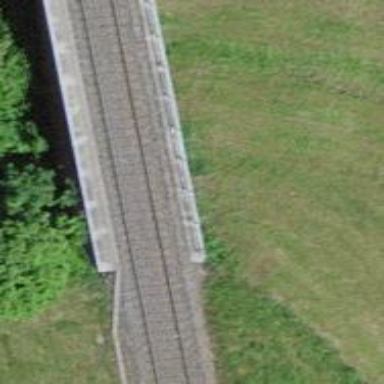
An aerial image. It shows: Viaduct railway bridge with single electrified track using contact line.